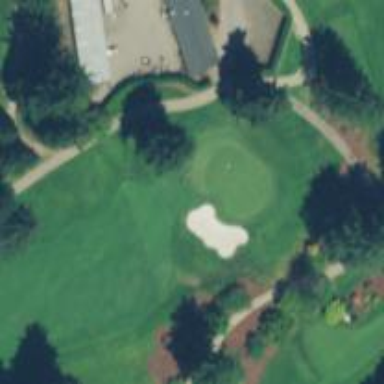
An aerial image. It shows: View of golf hole.